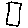
Label: square